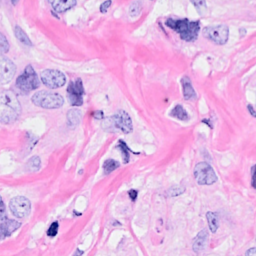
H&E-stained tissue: Breast